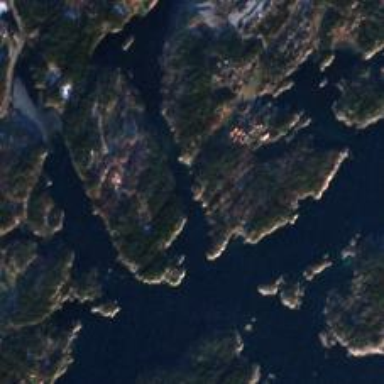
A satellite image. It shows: Picturesque coastline scene.